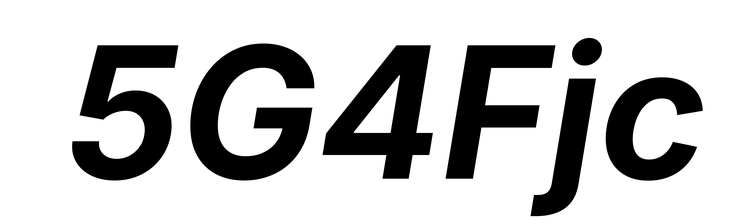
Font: Inter-Italic_Bold_Italic